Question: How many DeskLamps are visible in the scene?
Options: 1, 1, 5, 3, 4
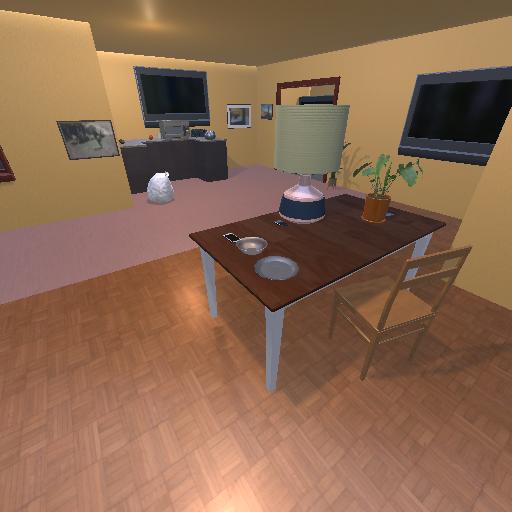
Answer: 1